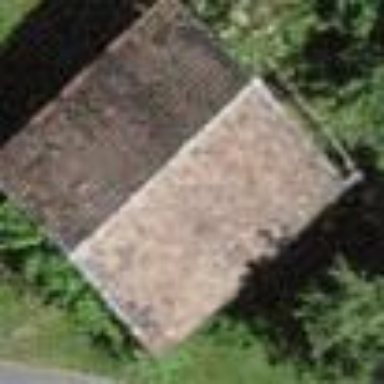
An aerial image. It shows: Rural barn.